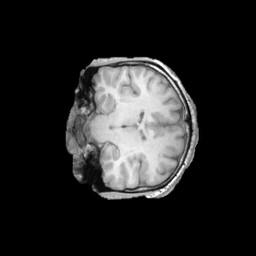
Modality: T1w
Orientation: coronal
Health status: ill
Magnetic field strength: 3 T